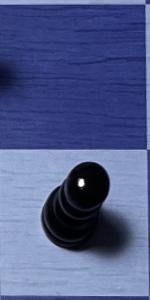
Label: Pawn_Black